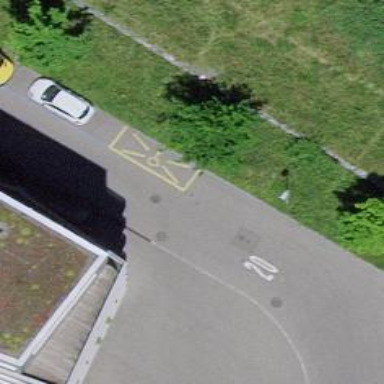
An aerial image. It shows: Street-side parking area.